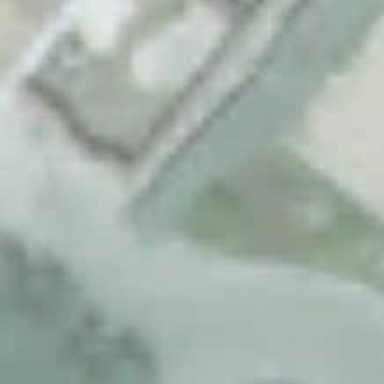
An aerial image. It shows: Wall barrier.